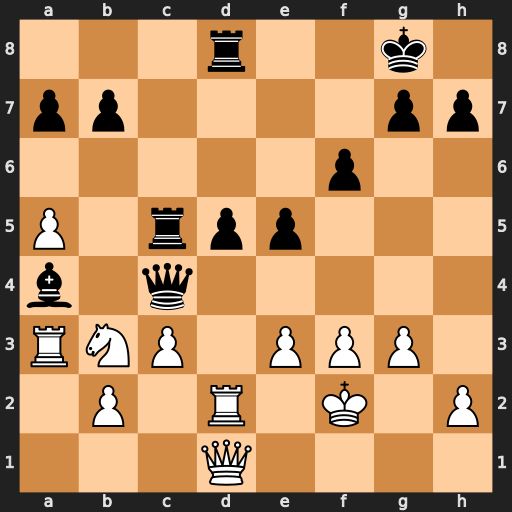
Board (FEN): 3r2k1/pp4pp/5p2/P1rpp3/b1q5/RNP1PPP1/1P1R1K1P/3Q4
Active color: w
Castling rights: -
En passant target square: -
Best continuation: Rxa4 Qxa4 Nxc5